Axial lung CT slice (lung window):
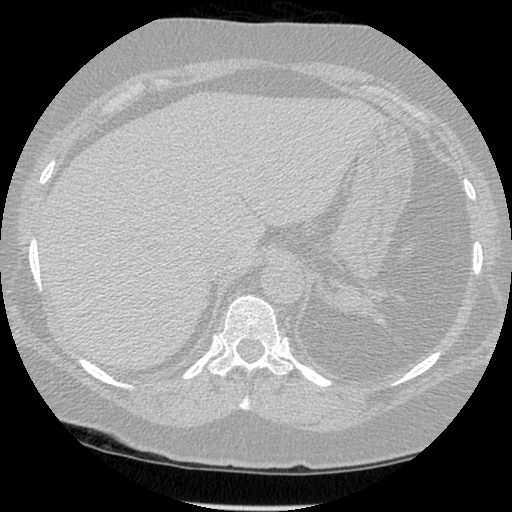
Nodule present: no